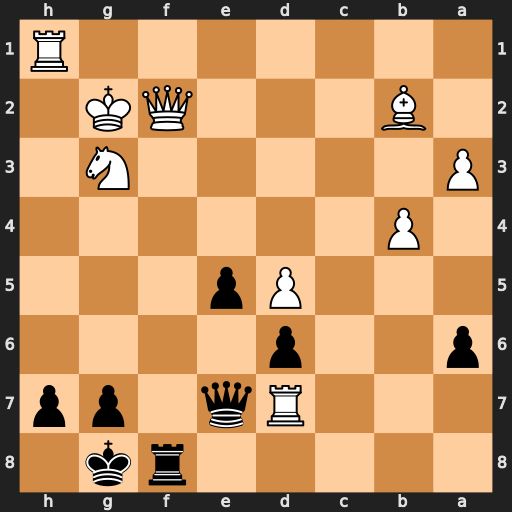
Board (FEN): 5rk1/3Rq1pp/p2p4/3Pp3/1P6/P5N1/1B3QK1/7R
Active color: b
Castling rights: -
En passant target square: -
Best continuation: Rxf2+ Kxf2 Qxd7